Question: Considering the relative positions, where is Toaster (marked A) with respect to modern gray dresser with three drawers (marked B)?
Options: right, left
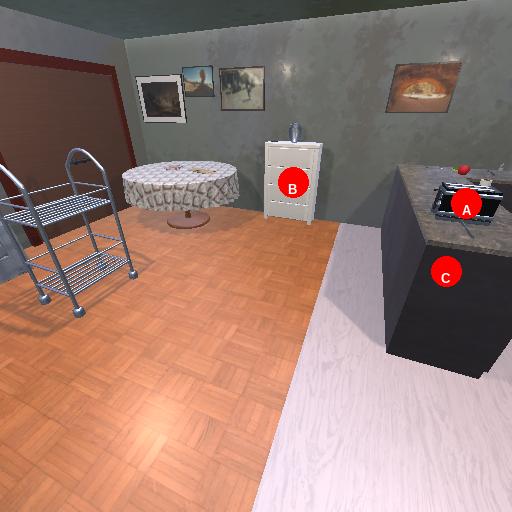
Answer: right